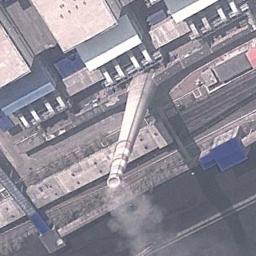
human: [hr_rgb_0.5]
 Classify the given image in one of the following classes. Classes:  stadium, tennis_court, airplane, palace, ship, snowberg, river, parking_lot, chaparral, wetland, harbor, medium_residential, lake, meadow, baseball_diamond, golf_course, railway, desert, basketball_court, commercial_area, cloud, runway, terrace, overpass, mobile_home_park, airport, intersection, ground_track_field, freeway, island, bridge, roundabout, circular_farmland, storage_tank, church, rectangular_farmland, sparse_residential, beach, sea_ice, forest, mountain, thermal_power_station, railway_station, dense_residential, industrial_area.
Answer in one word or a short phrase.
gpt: thermal_power_station